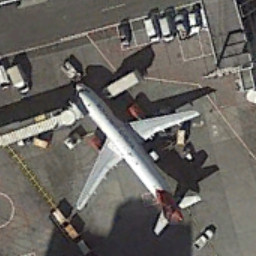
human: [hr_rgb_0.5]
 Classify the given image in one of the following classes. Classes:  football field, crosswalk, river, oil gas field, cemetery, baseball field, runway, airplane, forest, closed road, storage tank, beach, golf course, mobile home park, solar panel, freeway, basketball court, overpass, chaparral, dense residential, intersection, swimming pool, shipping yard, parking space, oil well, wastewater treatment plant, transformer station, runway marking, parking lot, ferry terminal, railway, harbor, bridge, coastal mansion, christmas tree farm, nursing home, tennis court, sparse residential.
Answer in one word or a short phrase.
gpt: airplane